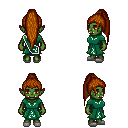
a pixel art fantasy rpg character, female body template, orc, green skin, sash dress, teal pants, brunette extra-long topknot hairstyle, white slippers, four views (front, back, left, right), 2x2 character sprite sheet, small pixel art, hard edges, no anti-aliasing